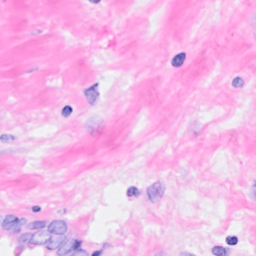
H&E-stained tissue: Breast